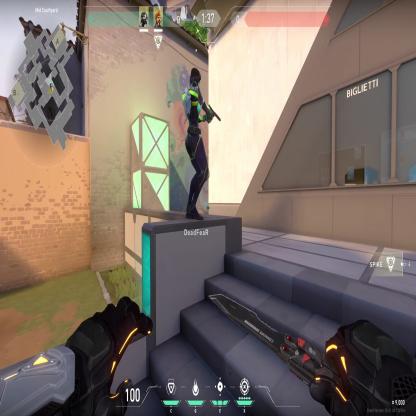
Label: teammate